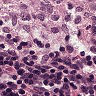
Metastatic tissue present: no